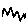
Label: zigzag